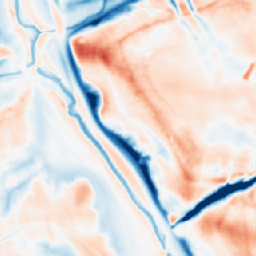
Category: multiscale
Decomposition family: dog_multiscale
Decomposition parameters: sigma_ratio: 1.6
n_scales: 5
base_sigma: 1
Upsampling method: nearest
Upsampling parameters: scale: 8
Upsampling scale: 8